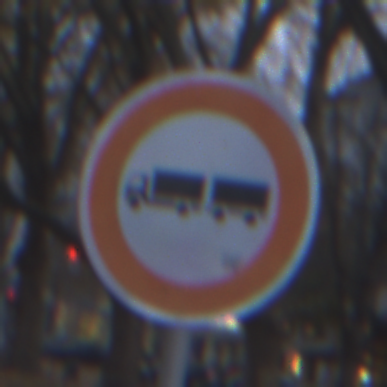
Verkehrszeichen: VerbotLastkraftwagenMitAnhaenger
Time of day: SunriseSunset
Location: Outdoor (Urban)
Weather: PartlyCloudy
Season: NotSpecified
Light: Natural